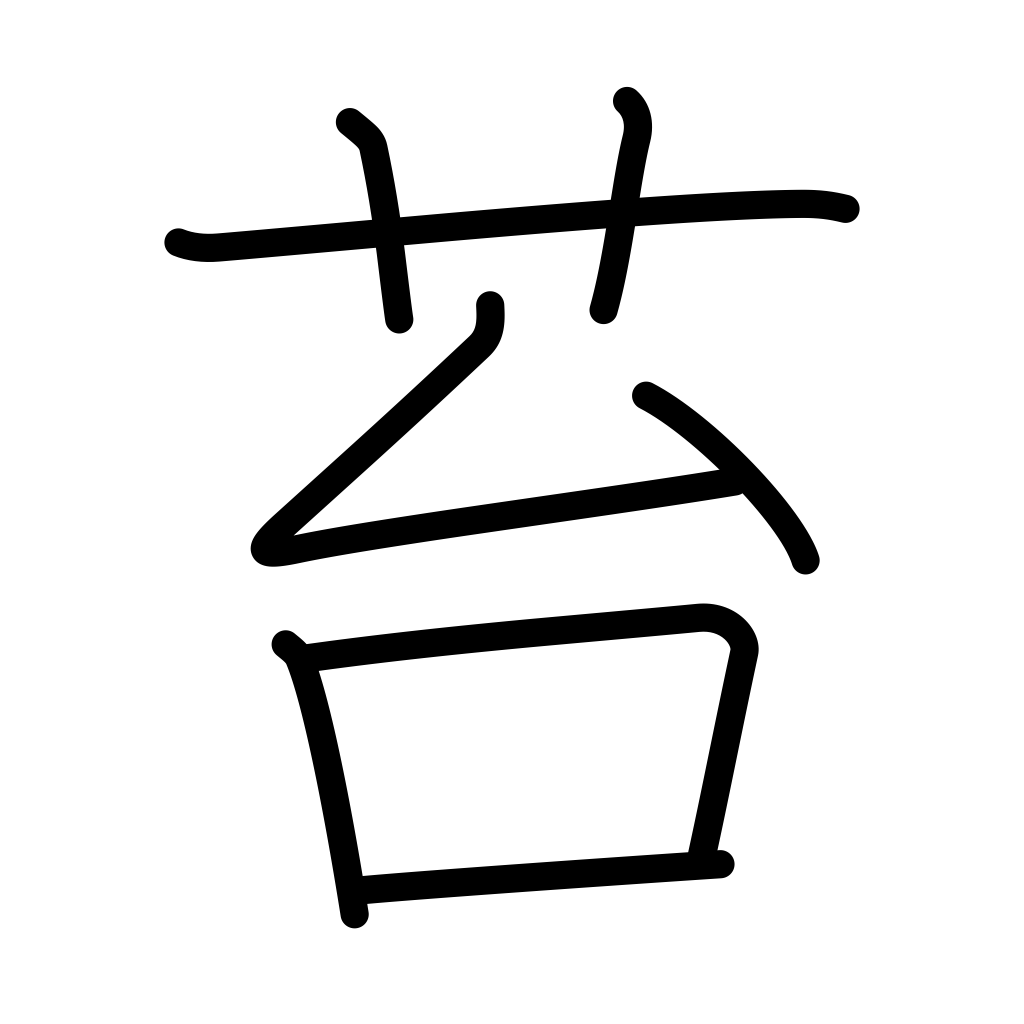
Meaning: moss, lichen